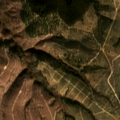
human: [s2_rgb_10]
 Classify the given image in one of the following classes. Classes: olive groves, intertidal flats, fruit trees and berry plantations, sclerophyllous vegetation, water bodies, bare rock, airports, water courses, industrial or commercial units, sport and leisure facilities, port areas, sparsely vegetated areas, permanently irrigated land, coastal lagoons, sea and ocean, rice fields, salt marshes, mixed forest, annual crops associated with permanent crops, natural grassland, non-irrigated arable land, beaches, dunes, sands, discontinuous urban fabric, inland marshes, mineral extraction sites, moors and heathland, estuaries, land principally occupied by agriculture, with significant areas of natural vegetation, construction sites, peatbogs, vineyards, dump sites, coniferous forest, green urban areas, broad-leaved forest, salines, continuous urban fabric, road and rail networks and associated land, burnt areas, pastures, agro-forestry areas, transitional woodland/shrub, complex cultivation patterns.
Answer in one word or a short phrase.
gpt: broad-leaved forest, transitional woodland/shrub